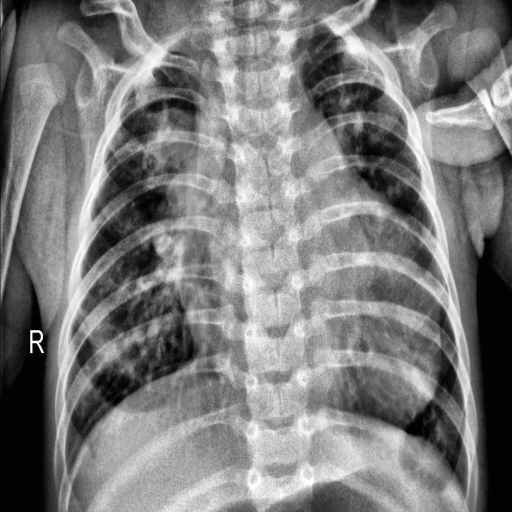
Finding: PNEUMONIA